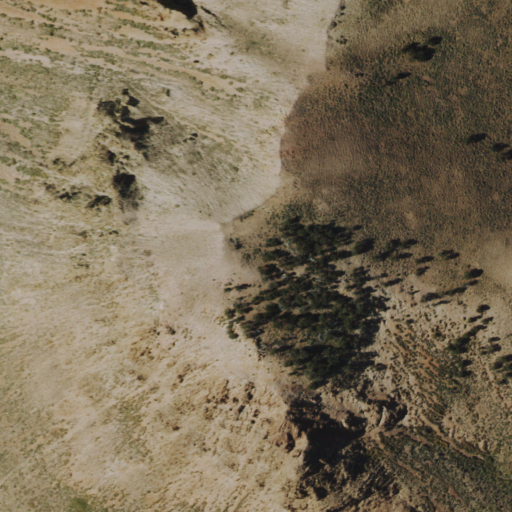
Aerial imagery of mountain in Nevada named Buck Mountain containing shrub and evergreen forest